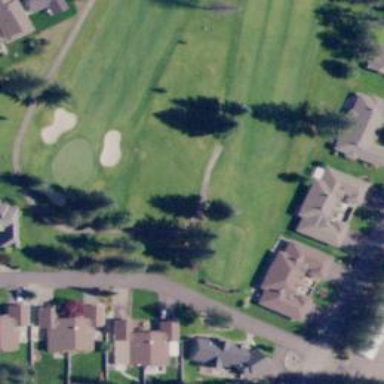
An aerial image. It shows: Service road designated as golf cart path.